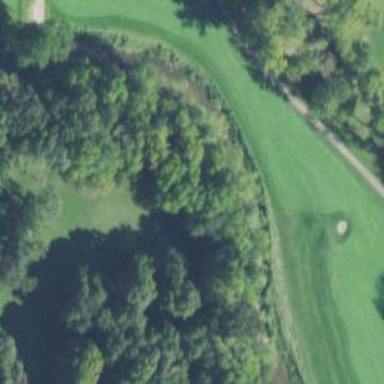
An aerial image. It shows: Golf fairway surrounded by grass.